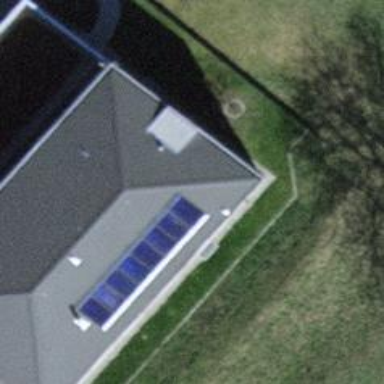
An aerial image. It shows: Small solar photovoltaic panel generator installed on roof.